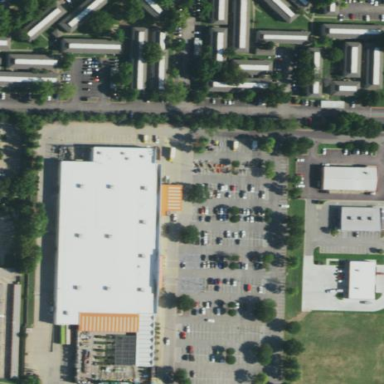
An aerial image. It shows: Retail area.